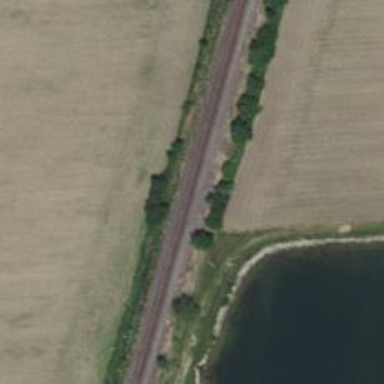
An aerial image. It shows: Railway track.